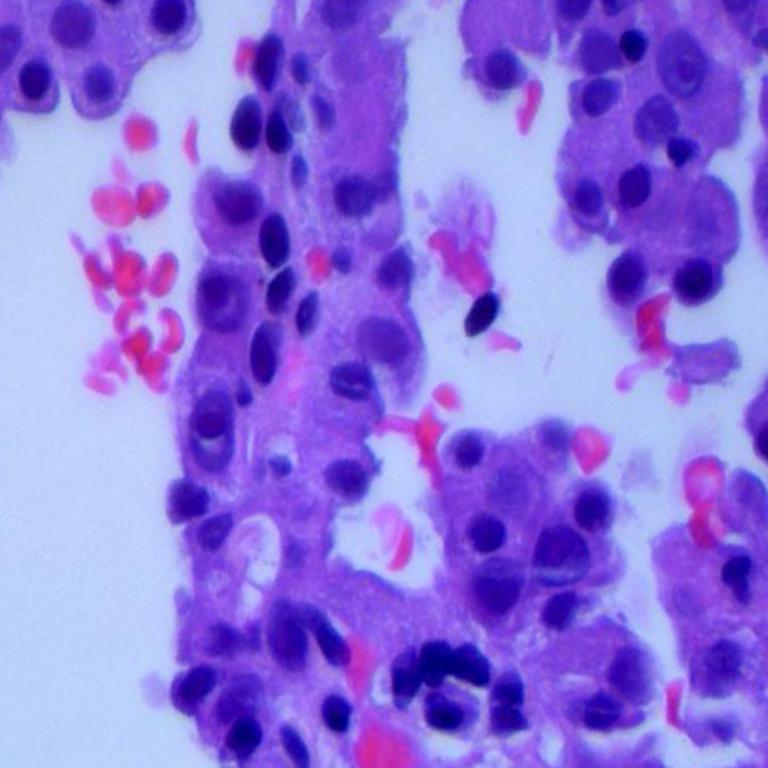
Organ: lung
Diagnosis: adenocarcinomas